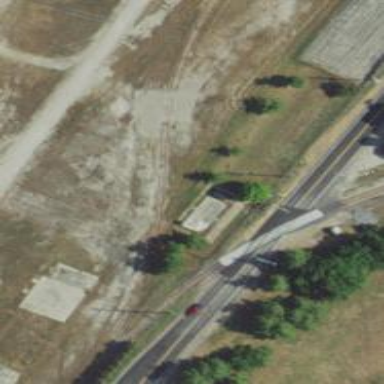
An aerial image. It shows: Abandoned railway spur.